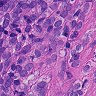
Metastatic tissue present: yes